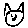
Label: cat